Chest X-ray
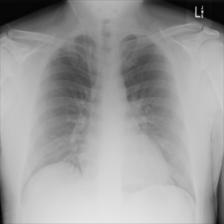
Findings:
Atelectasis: negative
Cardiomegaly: negative
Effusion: negative
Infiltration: negative
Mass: negative
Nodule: negative
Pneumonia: negative
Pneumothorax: negative
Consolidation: negative
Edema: negative
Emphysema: negative
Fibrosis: negative
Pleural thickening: negative
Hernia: negative